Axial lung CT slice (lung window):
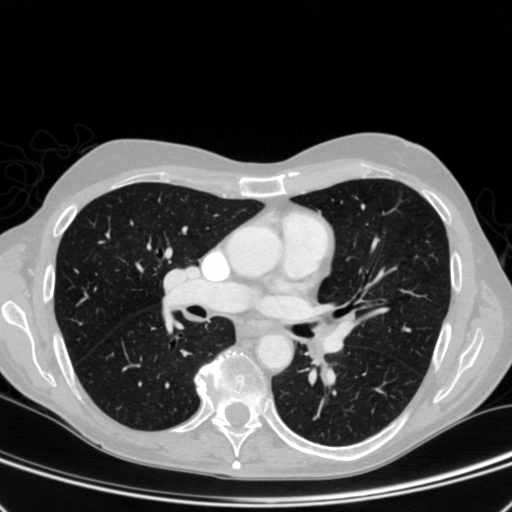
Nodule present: no